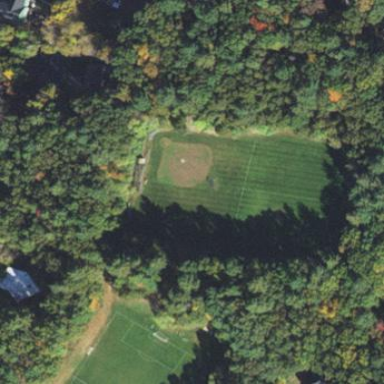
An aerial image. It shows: Softball pitch for leisure land activities.